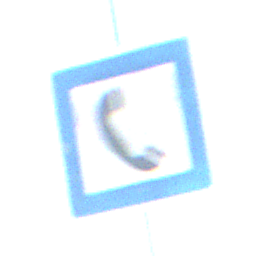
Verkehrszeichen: Fernsprecher
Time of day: Midday
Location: Outdoor (Nature)
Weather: Clear
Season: NotSpecified
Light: Natural